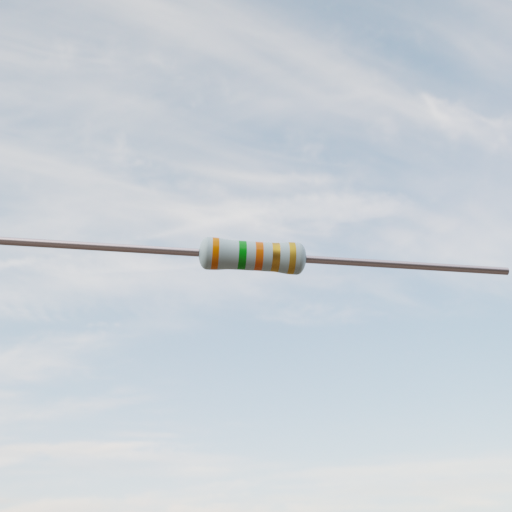
Resistor colour bands (in order): orange, green, orange, gold, gold